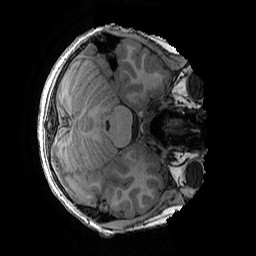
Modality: T1w
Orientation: axial
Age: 11
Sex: female
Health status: ill
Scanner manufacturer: ge
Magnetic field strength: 3 T
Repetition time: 0.007664 s
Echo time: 0.00342 s